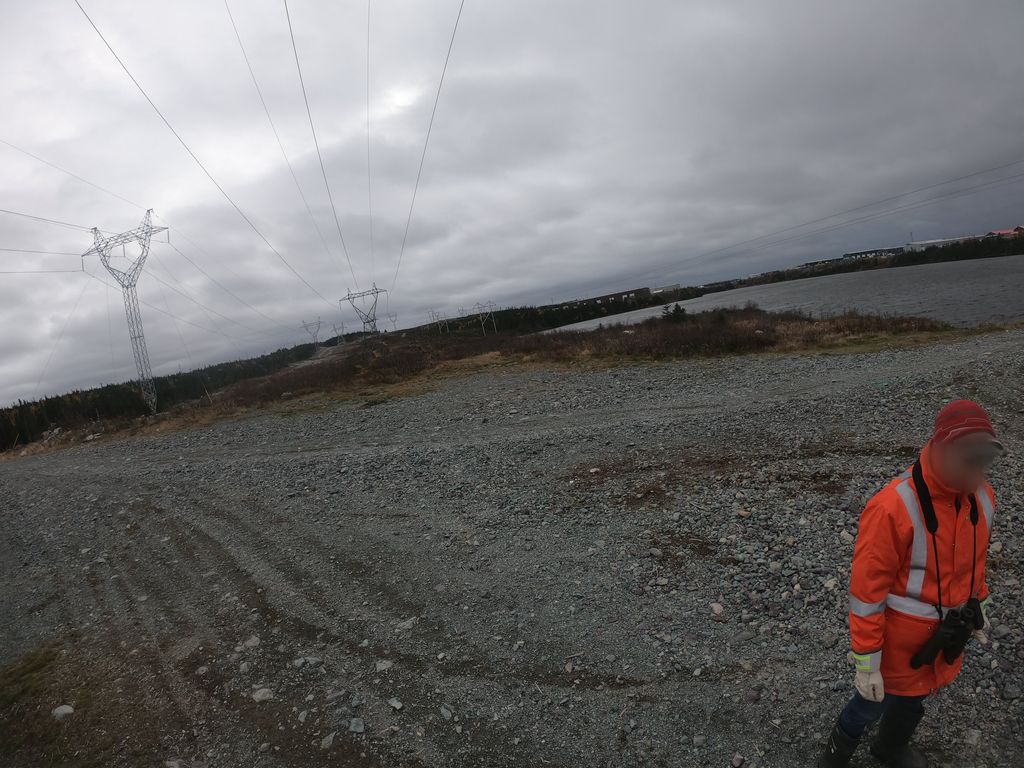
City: st_johns